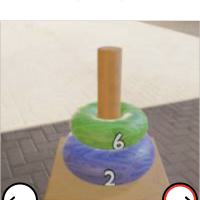
Task: sum
Answer: 8